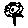
Label: flower